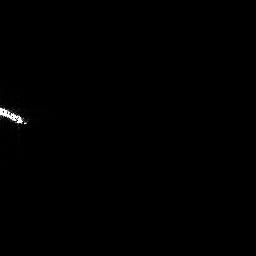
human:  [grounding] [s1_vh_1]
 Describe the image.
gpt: In the satellite image, there is  <ref>1 medium ship </ref> <box>[[0, 38, 10, 50, 0]]</box> located at left.